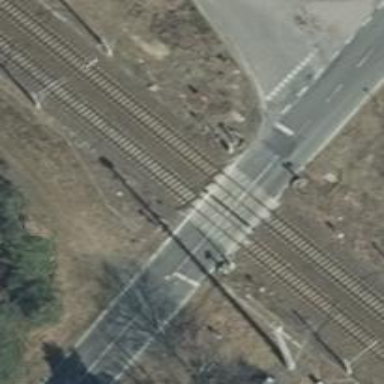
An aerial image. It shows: Level crossing with lights and saltire markings.